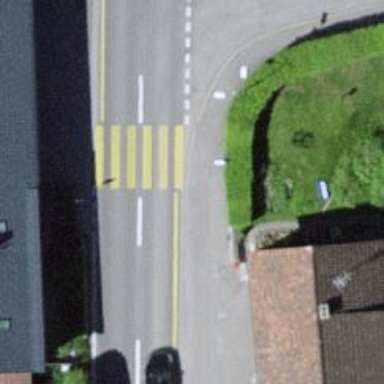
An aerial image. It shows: Zebra crossing on the road.